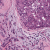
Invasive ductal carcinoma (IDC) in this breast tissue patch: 1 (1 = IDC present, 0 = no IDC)